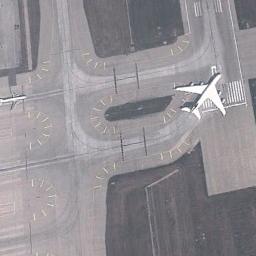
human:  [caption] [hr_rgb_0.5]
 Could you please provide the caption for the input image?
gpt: An airplane was parked in the open space .

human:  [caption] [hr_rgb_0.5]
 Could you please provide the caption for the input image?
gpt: Two planes on the runway while the larger plane in front of the smaller one .

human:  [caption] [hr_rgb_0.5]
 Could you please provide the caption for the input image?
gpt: An airplane is on the runway in the middle of the grass .

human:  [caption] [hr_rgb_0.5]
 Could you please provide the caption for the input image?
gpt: A white plane is on the runway .

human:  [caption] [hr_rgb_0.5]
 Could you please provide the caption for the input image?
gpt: One aircraft is on the ground around an approximately oval shape .